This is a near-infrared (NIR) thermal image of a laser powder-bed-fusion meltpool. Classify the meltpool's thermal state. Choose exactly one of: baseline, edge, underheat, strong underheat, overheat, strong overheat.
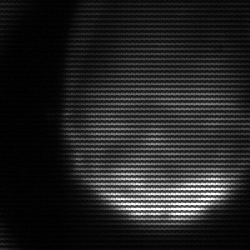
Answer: edge